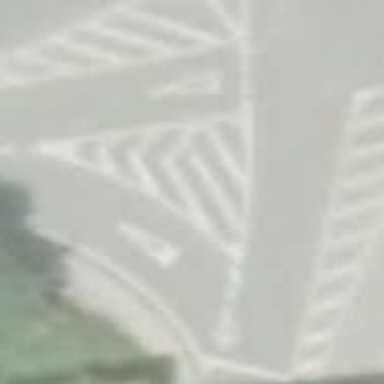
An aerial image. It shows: Road with "give way" sign.